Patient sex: M
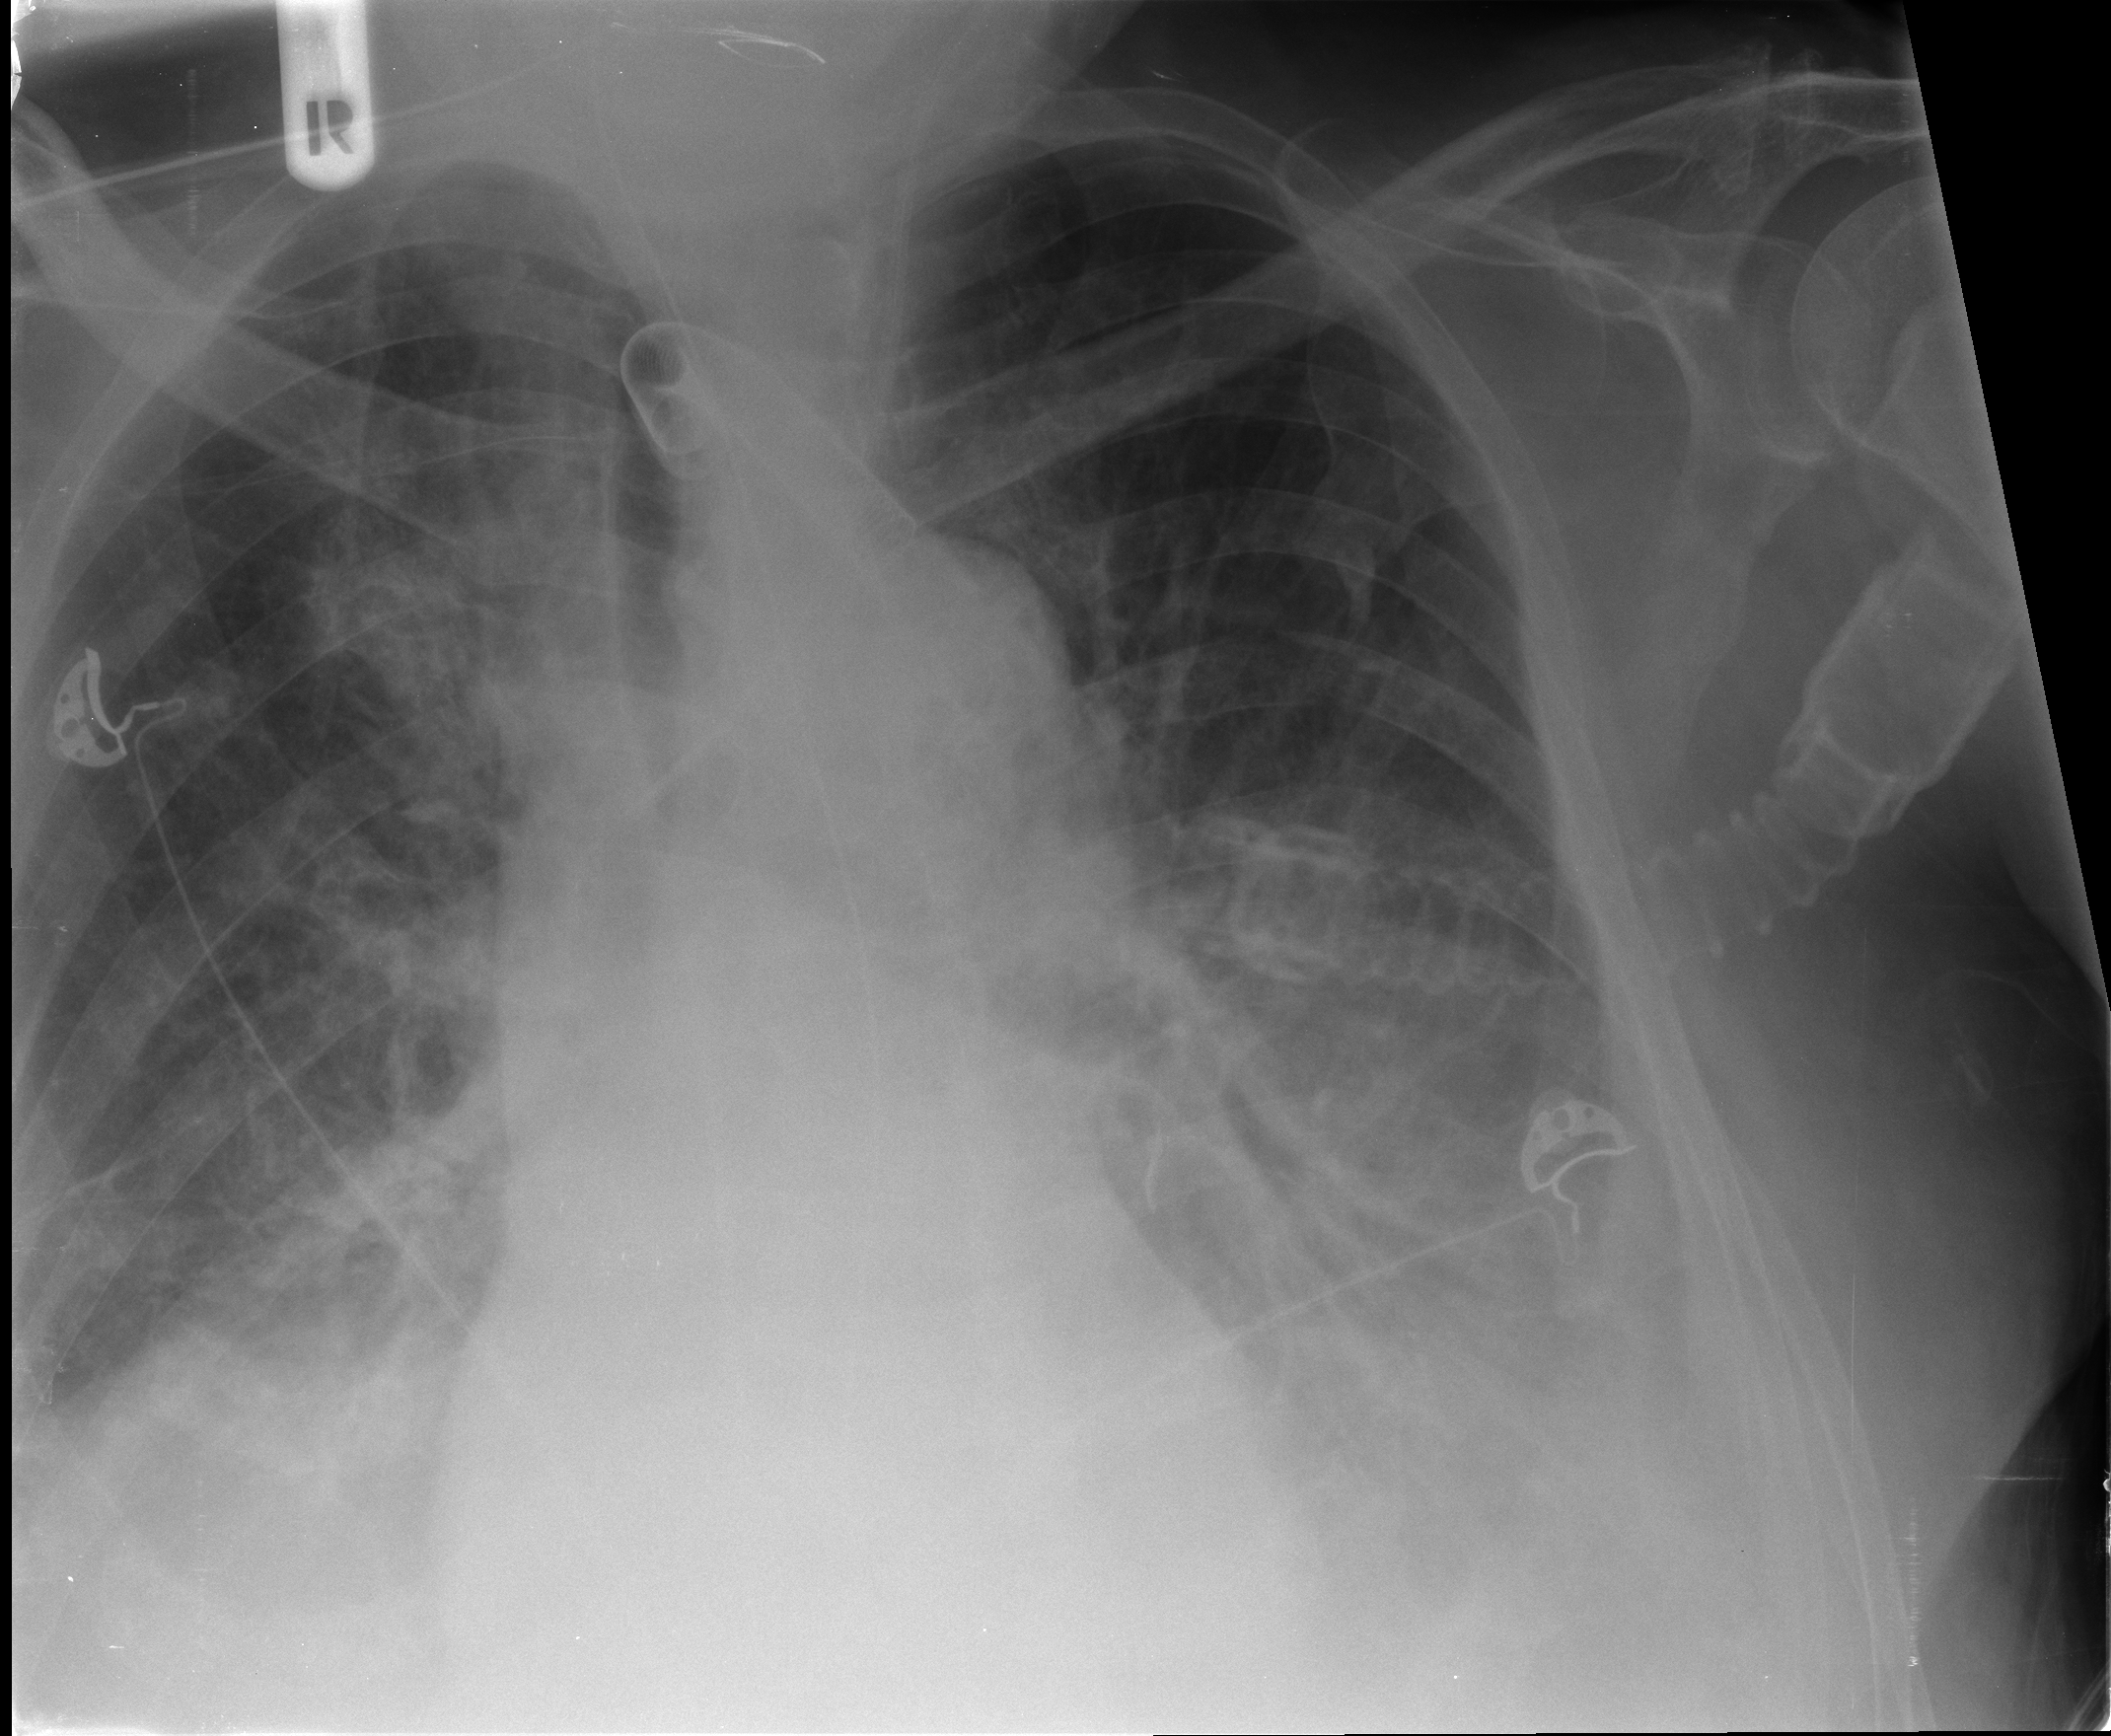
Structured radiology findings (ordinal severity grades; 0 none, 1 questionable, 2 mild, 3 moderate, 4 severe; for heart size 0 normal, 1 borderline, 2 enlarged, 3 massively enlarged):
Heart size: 1
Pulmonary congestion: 1
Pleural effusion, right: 2
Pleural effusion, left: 3
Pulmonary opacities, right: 2
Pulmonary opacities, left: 3
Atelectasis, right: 2
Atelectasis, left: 3